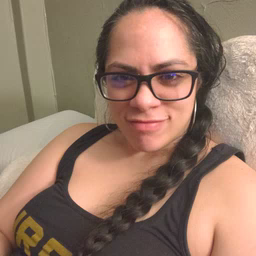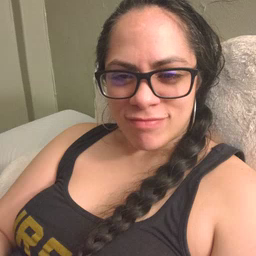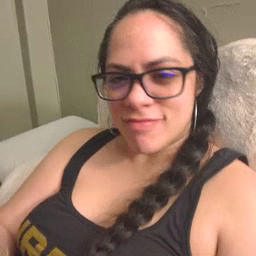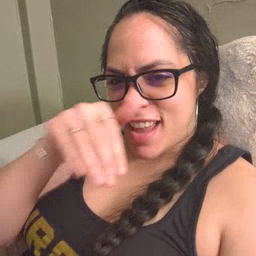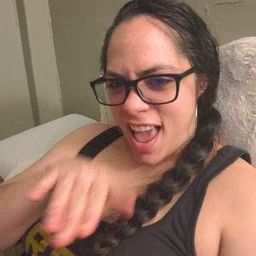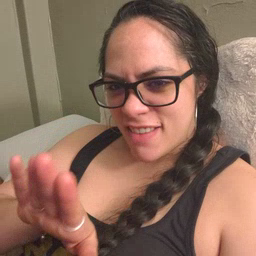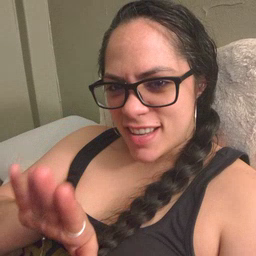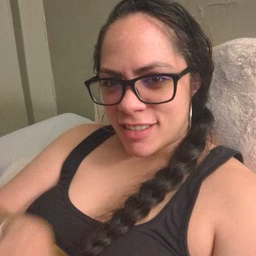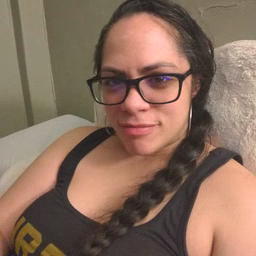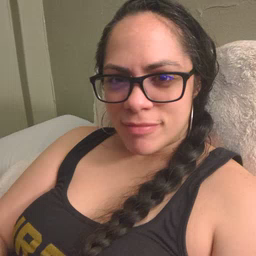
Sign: elephant